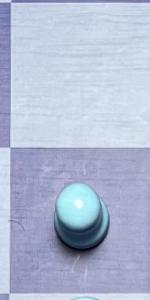
Label: Pawn_White